Question: I'm working with an old Xcode project which is roughly 7/8 years old and I've migrated it to Objective-C 2.0 and to support ARC. The project didn't support Auto-Layout (this was just before it was released) prior to me working on it. I've managed to clear up a lot of the errors/issues i was having with running it in a more modern Xcode IDE (10.2.1). For testing purposes I have implemented this code into the 'AppDelegate':
'''
- (BOOL)application:(UIApplication *)application didFinishLaunchingWithOptions:(NSDictionary *)launchOptions {
self.window = [[UIWindow alloc] initWithFrame:CGRectMake(0, 0, UIScreen.mainScreen.bounds.size.width, UIScreen.mainScreen.bounds.size.height)];
[self.window setBackgroundColor:[UIColor redColor]];
self.window.rootViewController = [UIViewController new];
[self.window makeKeyAndVisible];
return YES;
}
'''
which gives me this for some reason:

This is the result when i run on a iPhone X, iPhone XR or iPhone XS Max, it looks like the top and bottom margins (safe areas) of the screen are not being picked up on. When i debug the view hierarchy they aren't being picked up on either, it just shows the red space? When i throw this code in a new project it works fine and fills up all the space. I'm wondering that because this is a old project there might be a build setting which is restricting the 'UIWindow' from expanding to allow support for new devices?
Also as a side note I've made sure the 'UIWindow' object isn't being manipulated elsewhere.
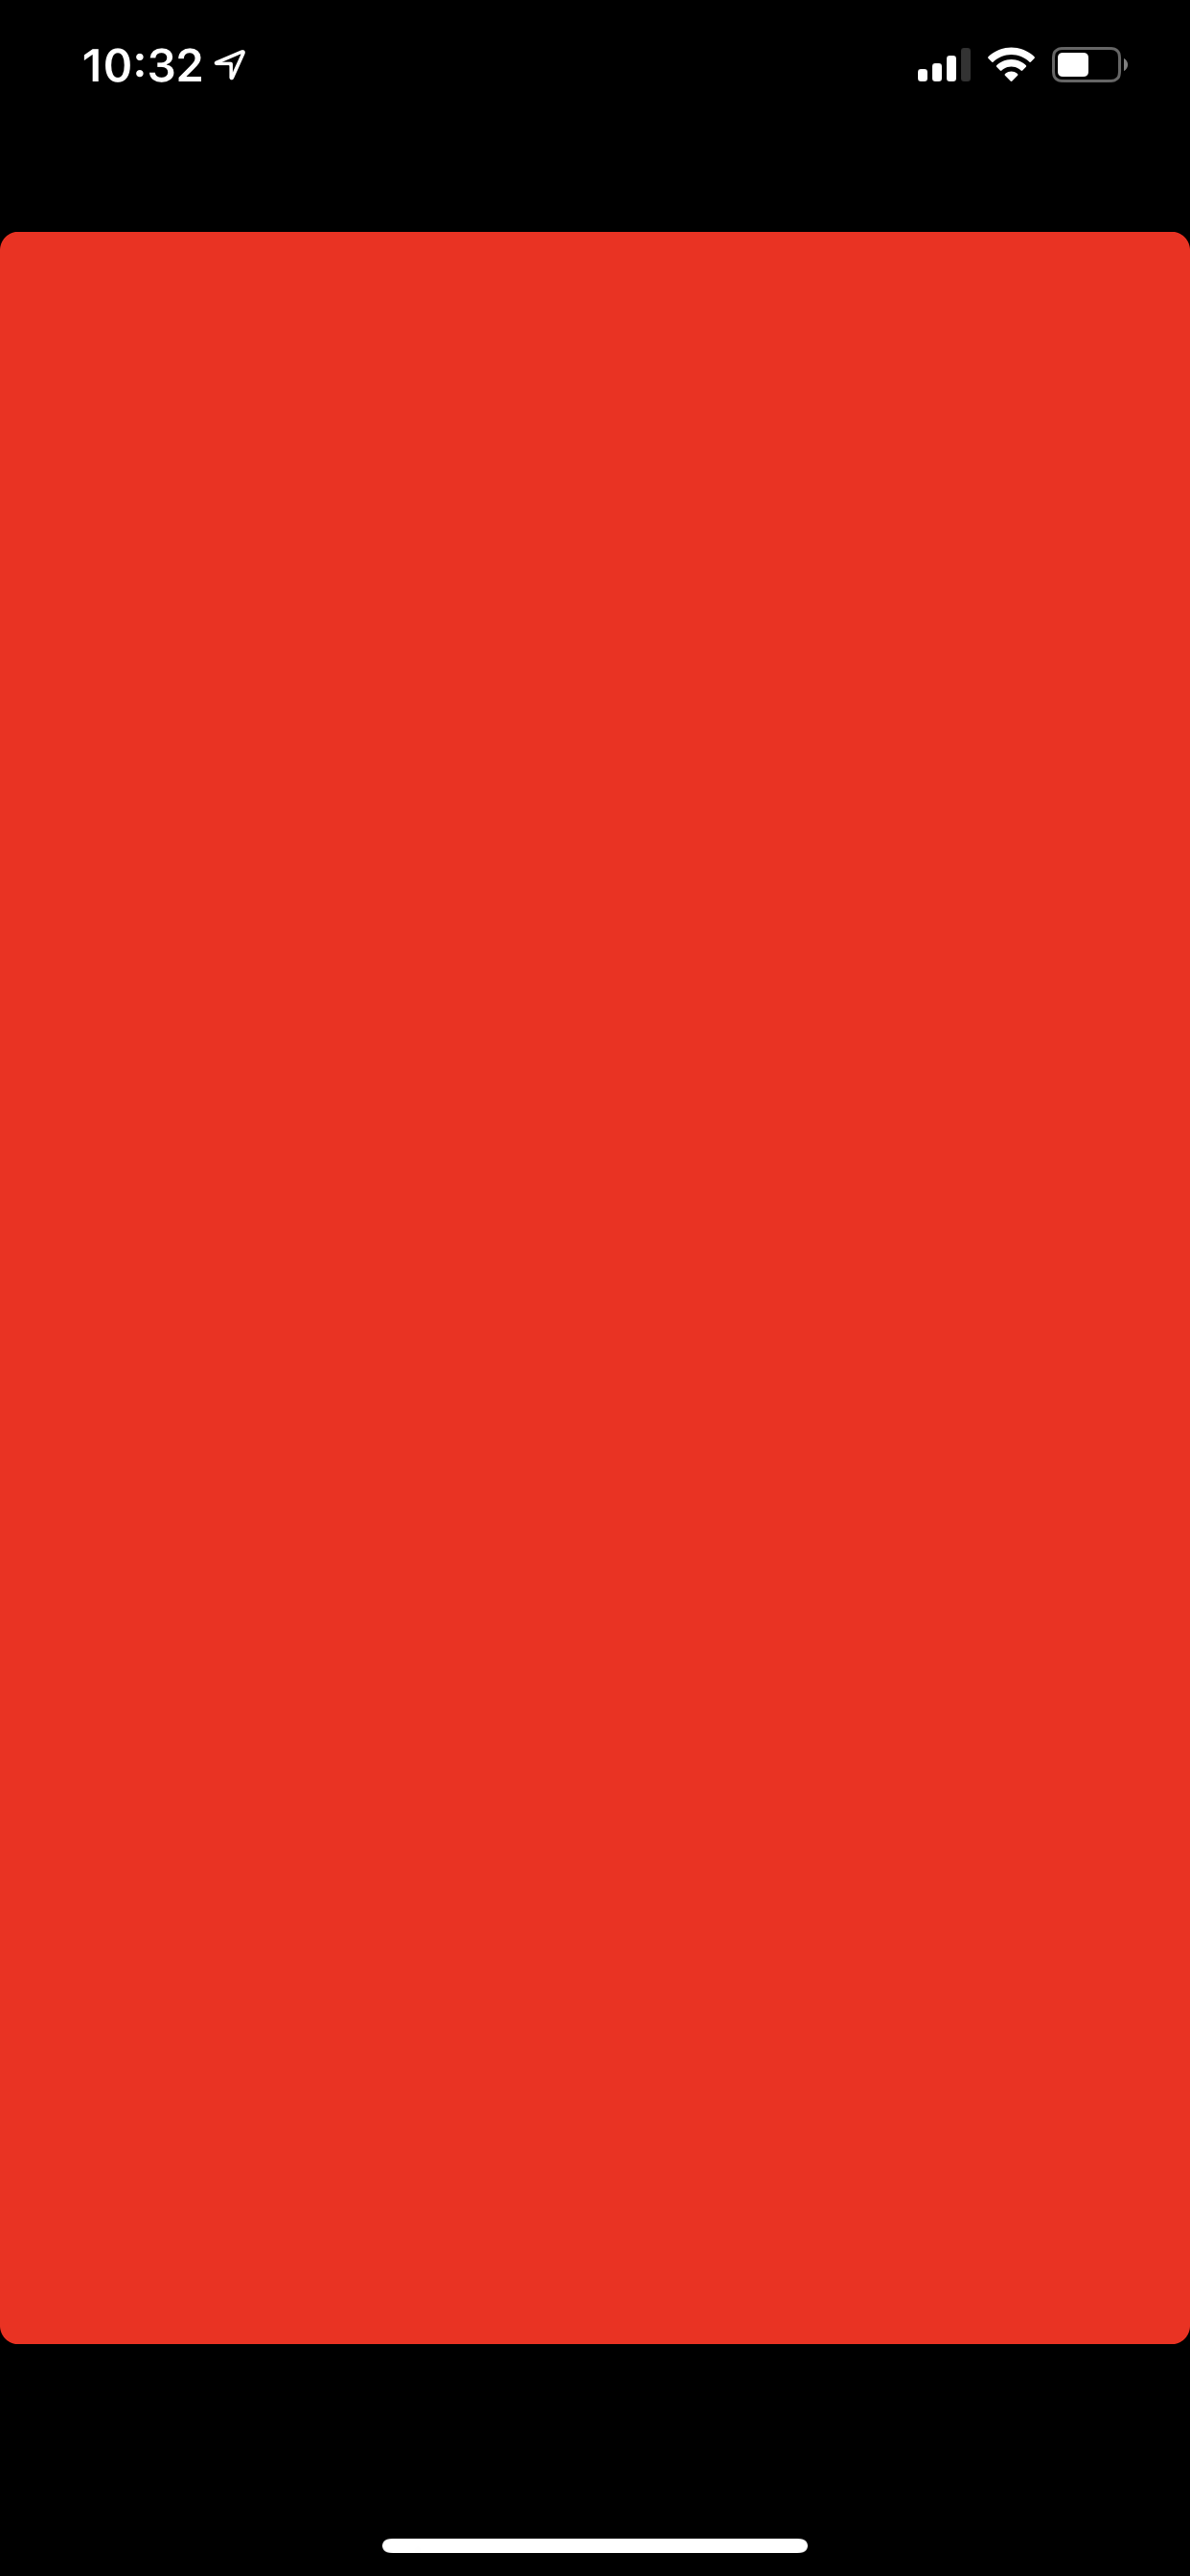
Answer: Try to add "Launch screen interface file base name" ('UILaunchStoryboardName') to your Info.plist
It seems that the presence of this key tells the system that you natively support new device types and size classes, so your window can fill all available area.